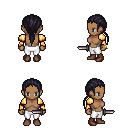
a pixel art fantasy rpg character, female body template, human, dark skin, gold arm armor, white pants, raven ponytail hairstyle, bracelets, brown shoes, dagger, four views (front, back, left, right), 2x2 character sprite sheet, small pixel art, hard edges, no anti-aliasing